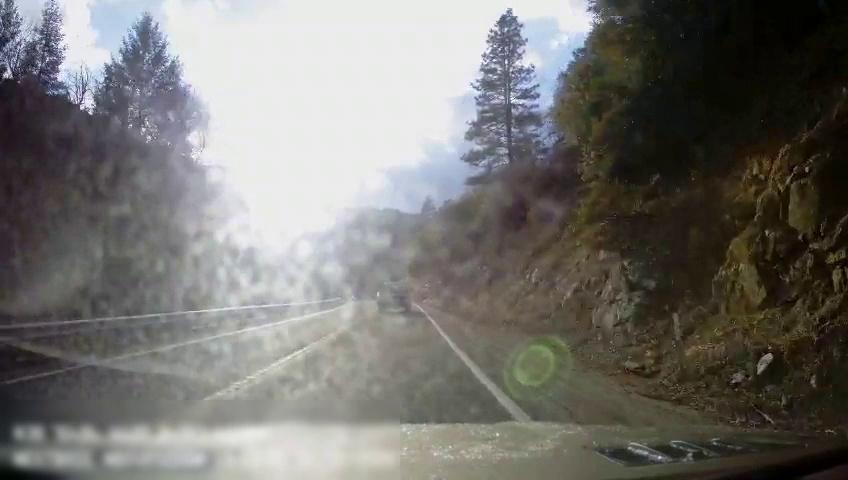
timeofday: Day
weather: Sunny
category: Drivable Space
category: Vehicles | Truck
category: Lanes | Current Lane
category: Lanes | Current Lane
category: Lanes | Alternate Lane